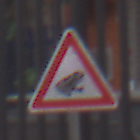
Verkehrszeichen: AmphibienwanderungLinks
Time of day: MorningAfternoon
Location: Outdoor (Urban)
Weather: Overcast
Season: NotSpecified
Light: Natural